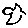
Label: bird